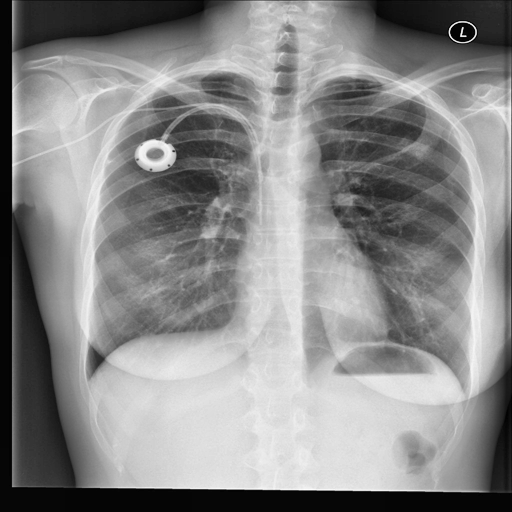
Finding: NORMAL